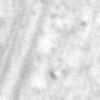
Label: change